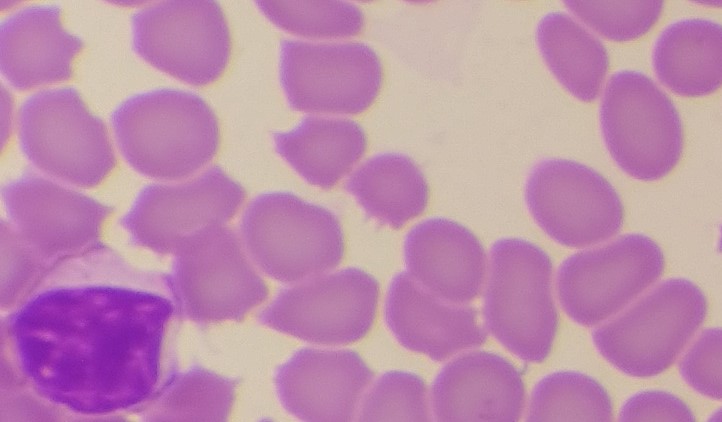
White blood cell type: Lymphocyte